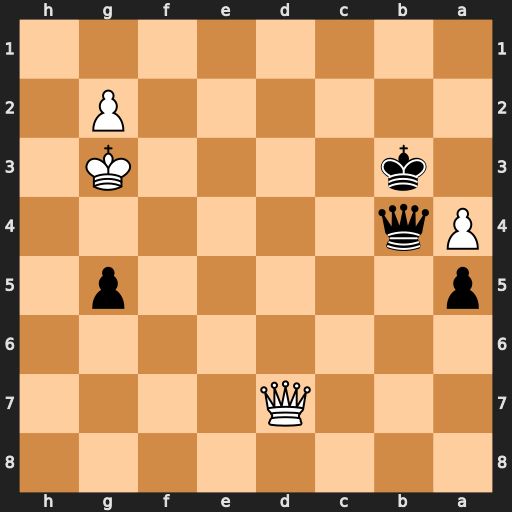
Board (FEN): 8/3Q4/8/p5p1/Pq6/1k4K1/6P1/8
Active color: b
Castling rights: -
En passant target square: -
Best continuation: Qf4+ Kh3 Qh4#